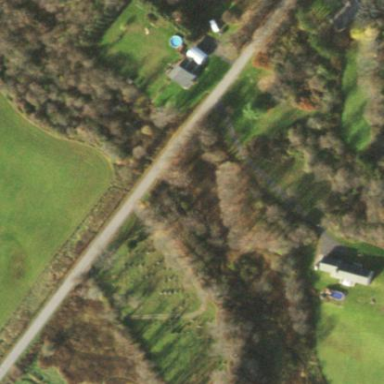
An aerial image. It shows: Cemetery.